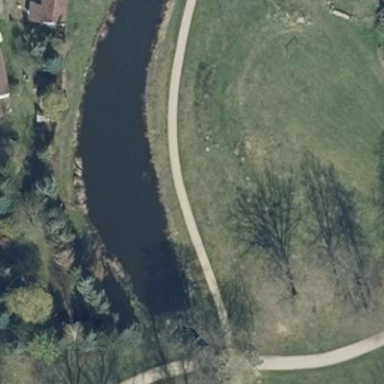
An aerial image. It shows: Serene pond surrounded by nature.